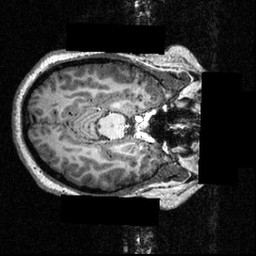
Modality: T1w
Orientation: axial
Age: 24
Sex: female
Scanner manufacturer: siemens
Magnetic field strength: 3.951 T
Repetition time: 1.5 s
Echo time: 0.00335 s